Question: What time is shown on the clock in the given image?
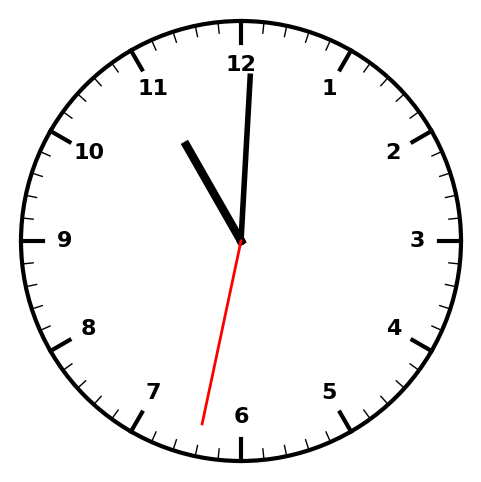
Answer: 11:00:32